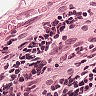
Metastatic tissue present: no